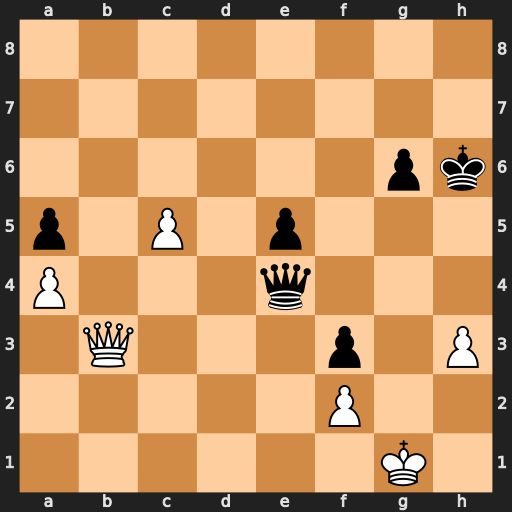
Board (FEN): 8/8/6pk/p1P1p3/P3q3/1Q3p1P/5P2/6K1
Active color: w
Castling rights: -
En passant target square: -
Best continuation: Qe3+ Qxe3 fxe3